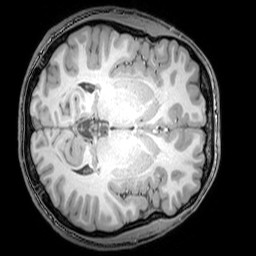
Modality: T1w
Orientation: axial
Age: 24
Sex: male
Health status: healthy
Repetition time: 0.081 s
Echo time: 0.037 s